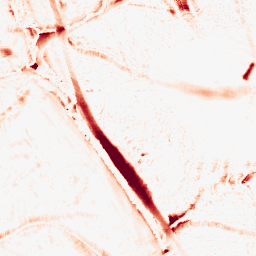
Category: morphological
Decomposition family: morphological_ellipse
Decomposition parameters: operation: opening
width: 20
height: 20
Upsampling method: sinc_hamming
Upsampling parameters: scale: 8
kernel_size: 16
Upsampling scale: 8